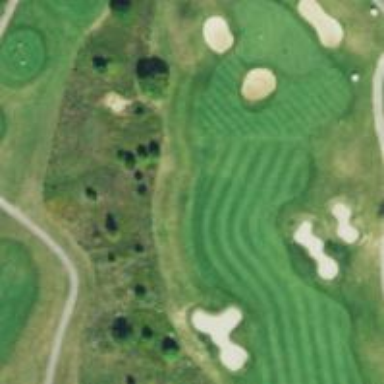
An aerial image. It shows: Grassy area designated as golf fairway.